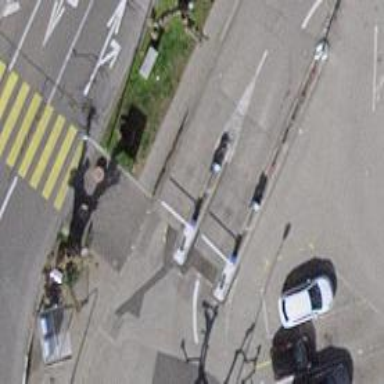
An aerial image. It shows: Lift gate barrier.